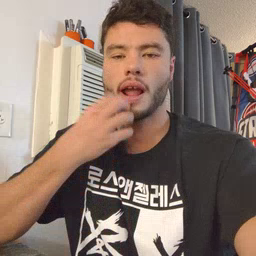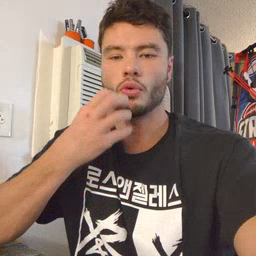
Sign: underwear